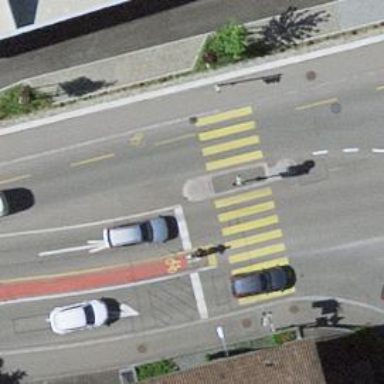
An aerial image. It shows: Zebra crossing with pedestrian island.